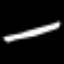
Label: pencil